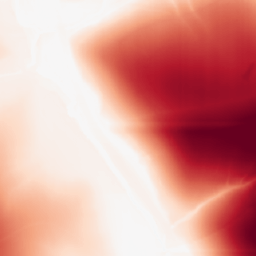
Category: morphological
Decomposition family: rolling_ball
Decomposition parameters: radius: 200
Upsampling method: nearest
Upsampling parameters: scale: 2
Upsampling scale: 2